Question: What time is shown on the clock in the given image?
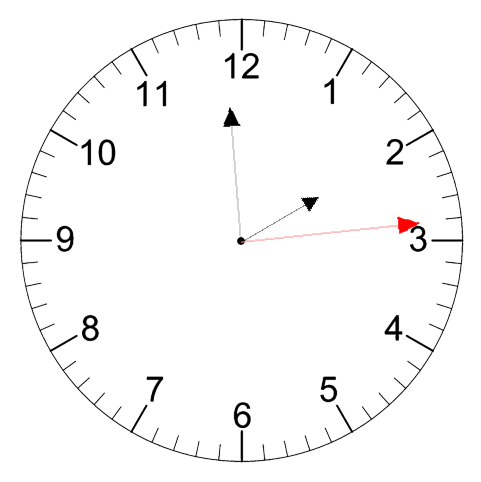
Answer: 01:59:14